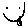
Label: smiley face